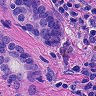
Metastatic tissue present: yes